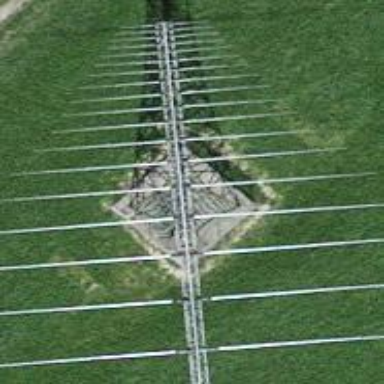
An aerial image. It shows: Antenna.